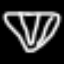
Label: diamond